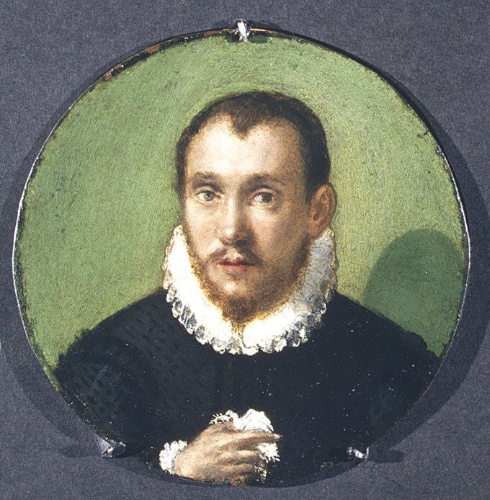
Title: Portrait of a Man
Artist: North Italian Painter
Artist bio: late 16th century
Object type: Painting
Classification: Paintings
Medium: Oil on copper
Dimensions: Diameter 4 7/8 in. (12.4 cm)
Department: European Paintings
Credit line: The Friedsam Collection, Bequest of Michael Friedsam, 1931
Accession year: 1932
Repository: Metropolitan Museum of Art, New York, NY
Tags: Men|Portraits